Aerial crown-view tile of a tropical tree (Barro Colorado Island, Panama), acquired 20240813:
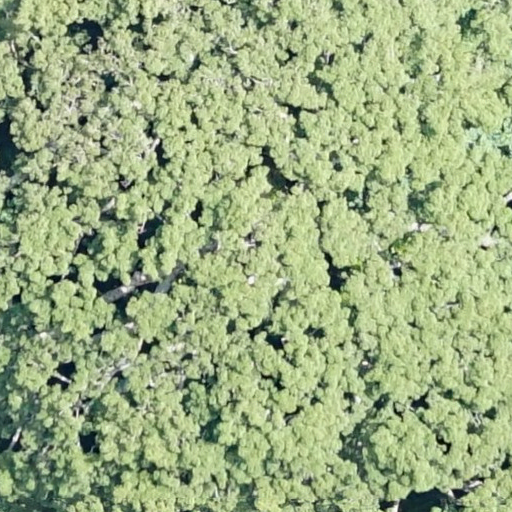
Species: Ceiba pentandra
GBIF accepted scientific name: Ceiba pentandra
Crown area: 1087.464 m²